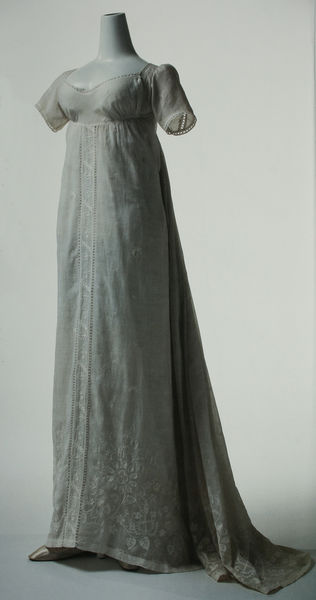
Titel: Kleid
Standort: Kyoto (Japan)
Institution: Kyoto Costume Institute
Schlagwörter: dunkel, fuß, schatten, weiß, mädchen, ausschnitt, blume, blumen, brust, busen, frau, grau, hell, hintergrund, kleid, licht, schwarz, dame, mode, muster, ornament, rock, alt, arm, falten, kleidung, lang, leinen, silber, spitze, ärmel, hals, bestickt, figur, gewand, kostüm, stickerei, stoff, nachthemd, saum, borte, dekollete, dekollte, seide, schleppe, modell, weiblich, robe, raffung, abendkleid, fliessend, foto, fotografie, photographie, torso, napoleon, schuh, puppe, kurz, neu, photo, farbfoto, durchsichtig, ständer, gerafft, empire, textil, weisss, dekorativ, aufnahme, kopflos, bodenlang, luftig, kurzärmlig, atelieraufnahme, kyoto, brustband, mannequin, halbärmel, stickerrei, abenendkleid, chemisenkleid, hemdkleid, durchschimmernd